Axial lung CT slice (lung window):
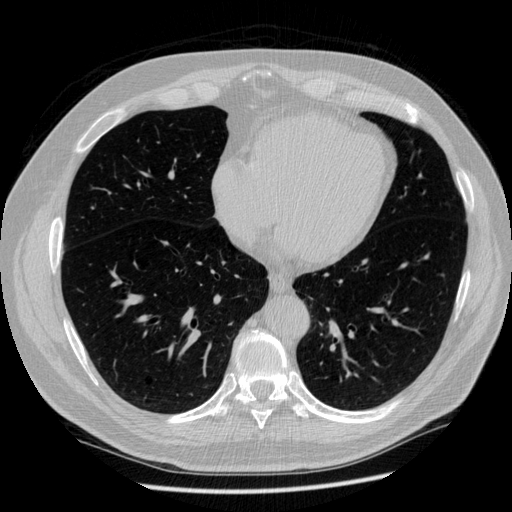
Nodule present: no